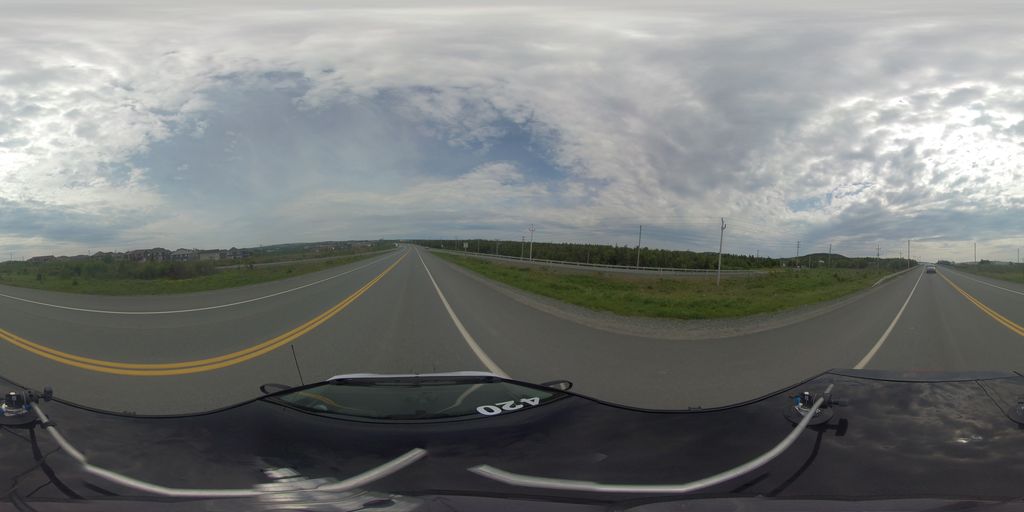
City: st_johns